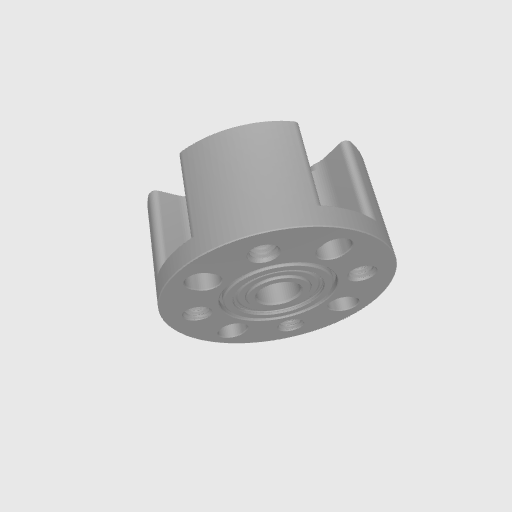
Part: DualBearingPillowBlock6ID